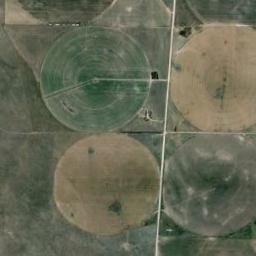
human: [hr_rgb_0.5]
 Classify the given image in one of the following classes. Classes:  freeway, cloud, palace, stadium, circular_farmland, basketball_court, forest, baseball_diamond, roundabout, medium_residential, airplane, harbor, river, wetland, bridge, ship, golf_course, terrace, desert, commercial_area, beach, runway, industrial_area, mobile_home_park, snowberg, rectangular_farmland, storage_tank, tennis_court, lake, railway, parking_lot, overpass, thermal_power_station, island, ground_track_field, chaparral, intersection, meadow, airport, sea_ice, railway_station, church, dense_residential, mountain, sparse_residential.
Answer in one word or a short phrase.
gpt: circular_farmland